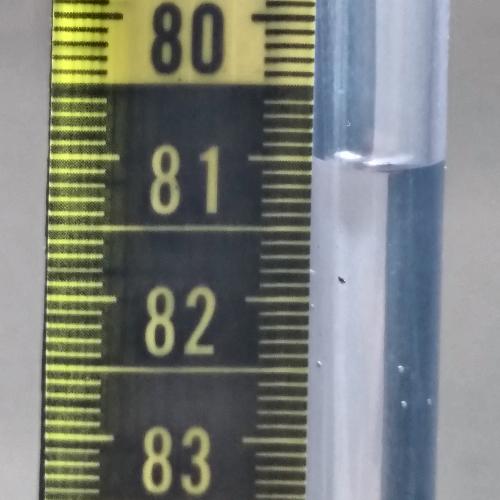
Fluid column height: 81.0 cm